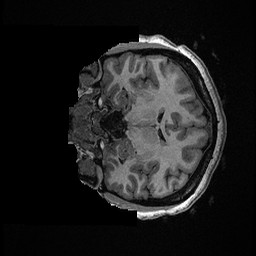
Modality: T1w
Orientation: coronal
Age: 35
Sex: female
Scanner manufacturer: ge
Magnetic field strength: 3 T
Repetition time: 0.006952 s
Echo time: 0.00292 s